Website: macys
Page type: customer-info-address
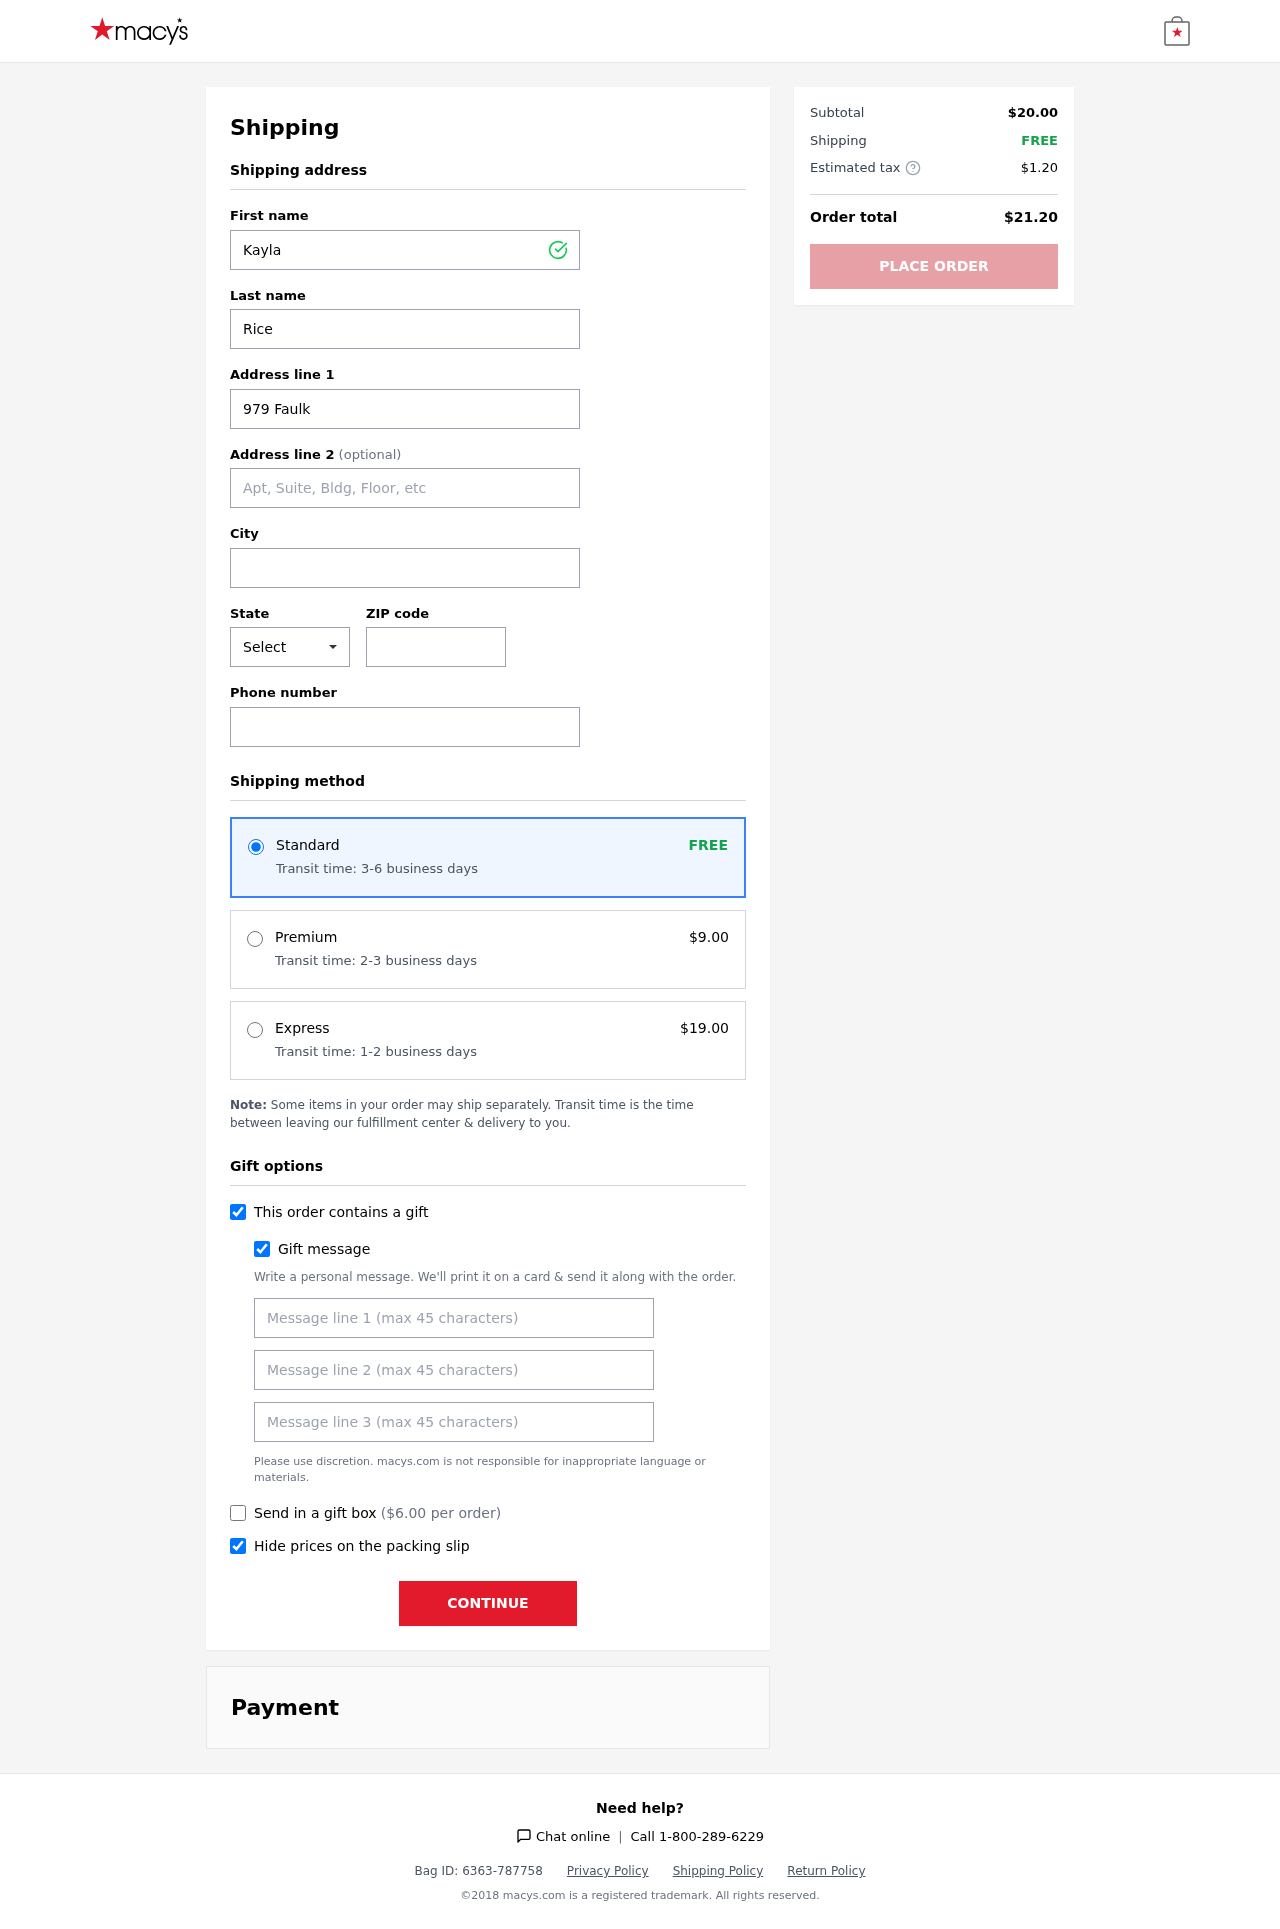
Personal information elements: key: PII_CITY
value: Port Kevinfort
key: PII_FIRSTNAME
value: Kayla
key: PII_GIFT_MESSAGE
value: Hey Tracy! I found this delicious orange mango juice that totally made me think of you—it’s perfect for brightening up any day. Enjoy every refreshing sip!  Kayla
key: PII_LASTNAME
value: Rice
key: PII_PHONE
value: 6482120494
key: PII_POSTCODE
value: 95352
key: PII_STATE_ABBR
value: CO
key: PII_STREET
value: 979 Faulkner Courts
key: PII_STREET2
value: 775 Bryan Lights
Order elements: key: ORDER_SHIPPING_STANDARD
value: FREE
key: ORDER_SHIPPING_STANDARD_TIME
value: Transit time: 3-6 business days
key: ORDER_SHIPPING_PREMIUM
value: $9.00
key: ORDER_SHIPPING_PREMIUM_TIME
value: Transit time: 2-3 business days
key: ORDER_SHIPPING_EXPRESS
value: $19.00
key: ORDER_SHIPPING_EXPRESS_TIME
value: Transit time: 1-2 business days
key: ORDER_GIFT_BOX_FEE
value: $6.00
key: ORDER_SUBTOTAL
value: $20.00
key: ORDER_SHIPPING_COST
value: FREE
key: ORDER_TAX
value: $1.20
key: ORDER_TOTAL
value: $21.20